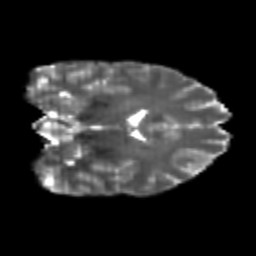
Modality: T2w
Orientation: coronal
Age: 24
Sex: male
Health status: healthy
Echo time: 0.074 s